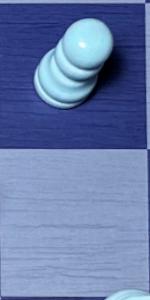
Label: Empty